Question: I am creating some WP8 app and I want to change foreground color of the most top bar where the clock and other icons like WiFi or telephone network range. I want to do something like in linkedin app where clock and others become blue. Like this:

Anybody knows how o do it?
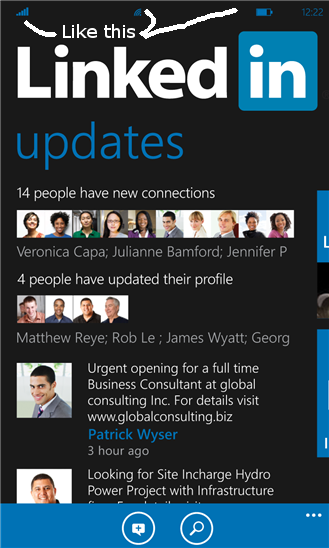
Answer: You can change it in xaml, BTW it is called System Tray not top bar.
'''
<phone:PhoneApplicationPage
...
xmlns:shell="clr-namespace:Microsoft.Phone.Shell;assembly=Microsoft.Phone"
shell:SystemTray.IsVisible="True"
shell:SystemTray.BackgroundColor="Blue">
...
'''
Hope this helped you